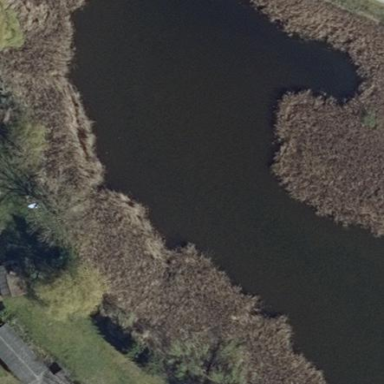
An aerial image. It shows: Peaceful pond surrounded by nature.